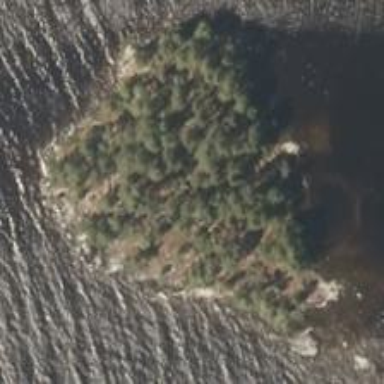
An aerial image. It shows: Image showing island.